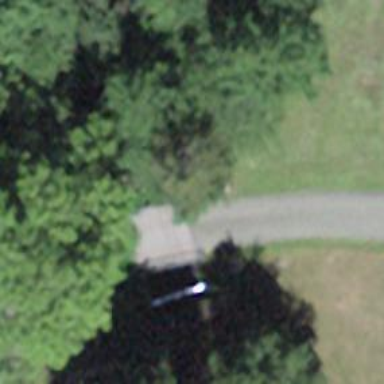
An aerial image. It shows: Unclassified road on bridge.